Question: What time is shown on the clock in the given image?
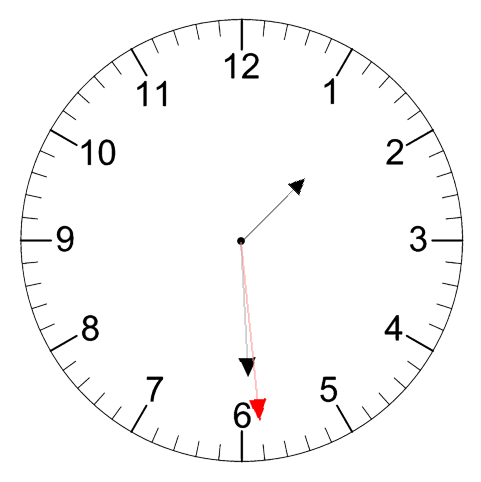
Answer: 01:29:29